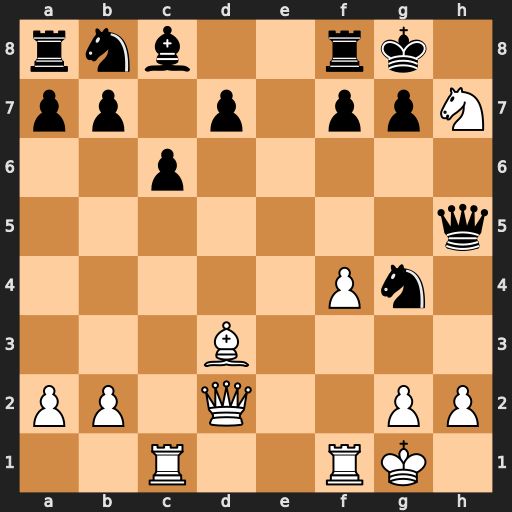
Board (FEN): rnb2rk1/pp1p1ppN/2p5/7q/5Pn1/3B4/PP1Q2PP/2R2RK1
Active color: w
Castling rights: -
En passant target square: -
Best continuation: h3 f5 Nxf8